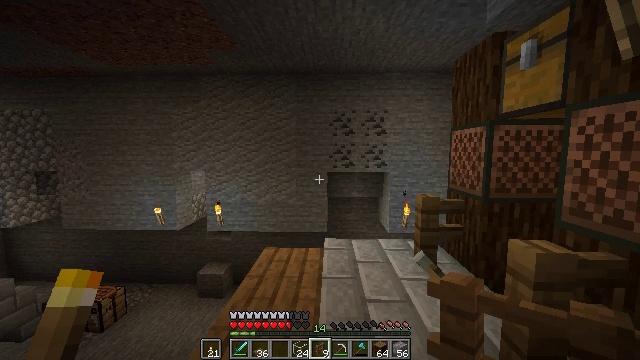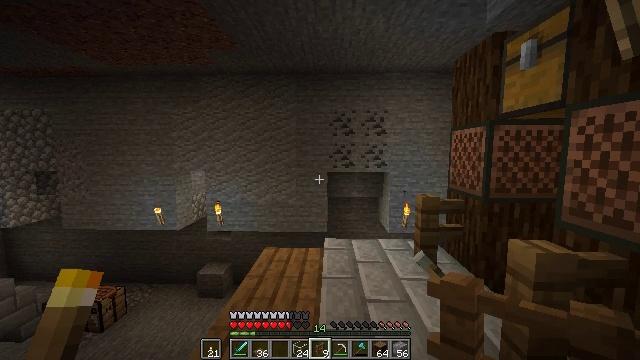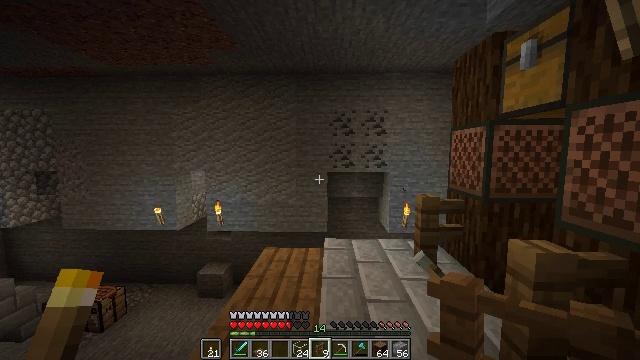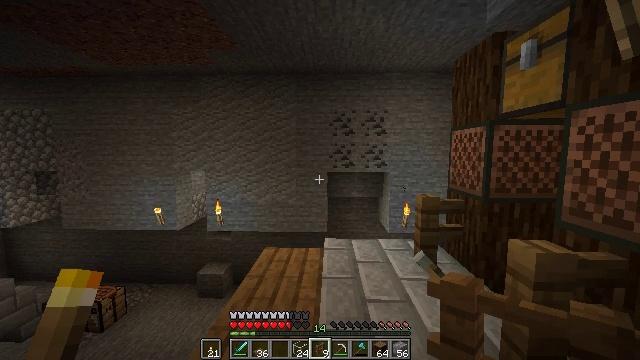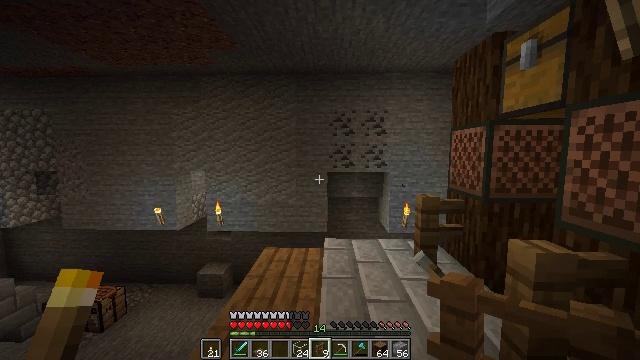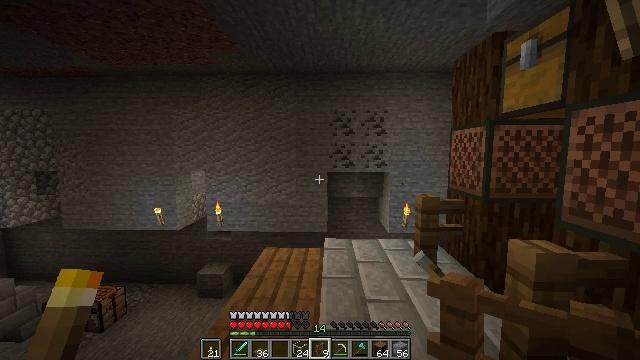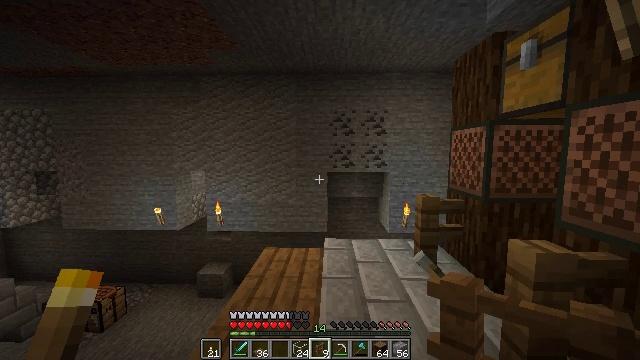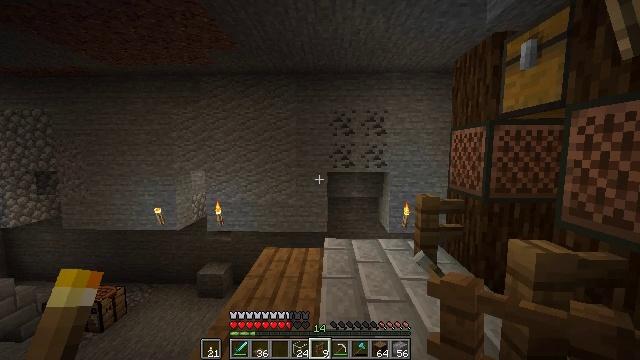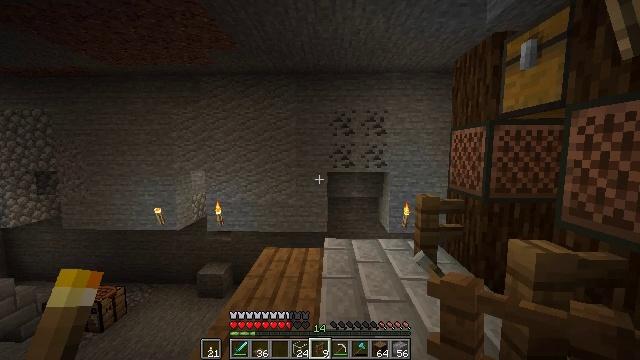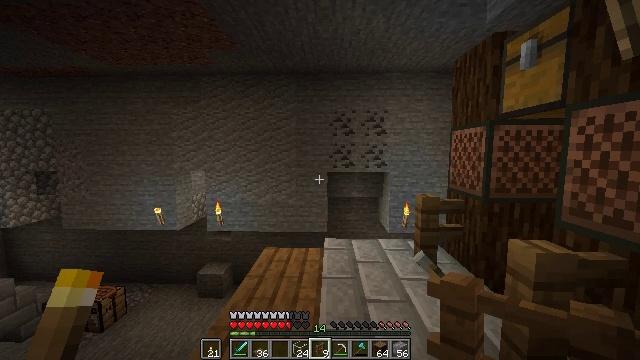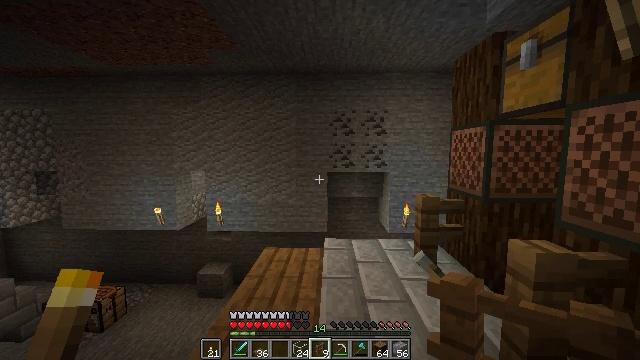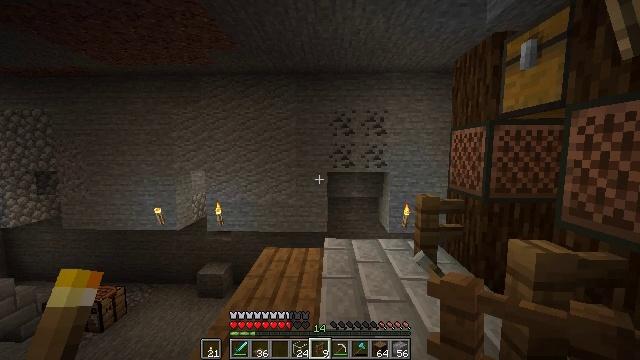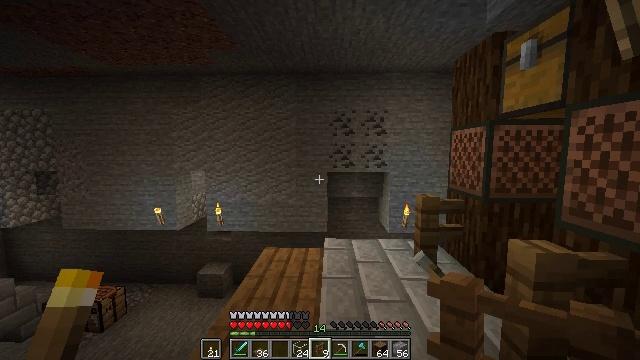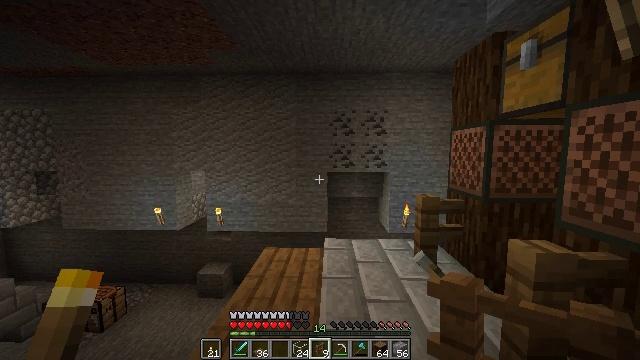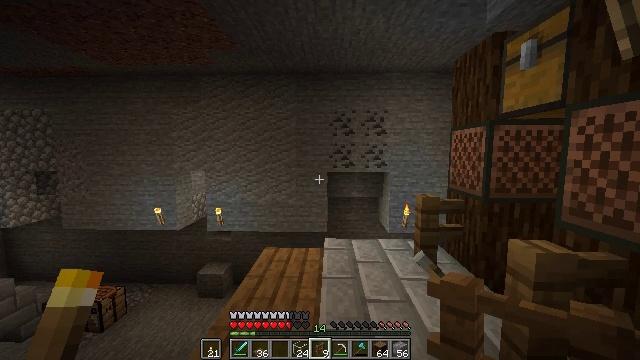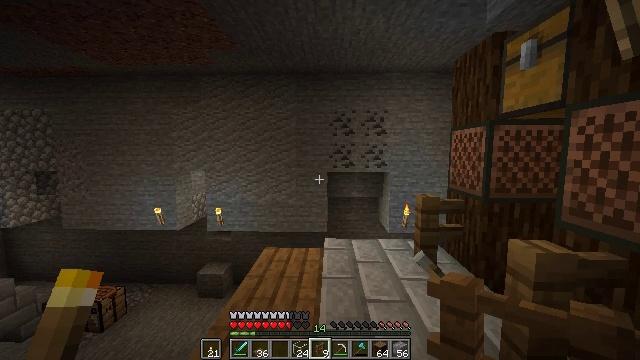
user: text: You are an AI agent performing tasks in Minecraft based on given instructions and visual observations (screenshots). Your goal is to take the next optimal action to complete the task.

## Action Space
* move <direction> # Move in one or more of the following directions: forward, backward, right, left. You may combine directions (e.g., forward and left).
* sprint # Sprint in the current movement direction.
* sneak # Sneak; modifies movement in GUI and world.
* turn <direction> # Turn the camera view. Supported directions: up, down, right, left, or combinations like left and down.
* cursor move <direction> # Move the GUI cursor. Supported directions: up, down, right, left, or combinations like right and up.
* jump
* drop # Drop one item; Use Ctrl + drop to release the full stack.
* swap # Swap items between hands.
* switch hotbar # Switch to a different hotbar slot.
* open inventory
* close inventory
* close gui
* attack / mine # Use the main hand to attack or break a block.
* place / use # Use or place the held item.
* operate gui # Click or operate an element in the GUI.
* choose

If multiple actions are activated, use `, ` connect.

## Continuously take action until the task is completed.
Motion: motion action
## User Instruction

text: Use spruce planks to craft spruce stairs.
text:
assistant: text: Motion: no_op
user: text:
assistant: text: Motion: no_op
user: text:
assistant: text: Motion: no_op
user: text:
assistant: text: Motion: no_op
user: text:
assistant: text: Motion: no_op
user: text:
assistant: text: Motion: no_op
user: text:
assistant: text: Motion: no_op
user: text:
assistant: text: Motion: no_op
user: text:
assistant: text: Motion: no_op
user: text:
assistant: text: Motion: no_op
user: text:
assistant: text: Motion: no_op
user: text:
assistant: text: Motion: no_op
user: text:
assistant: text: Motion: no_op
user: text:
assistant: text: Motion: no_op
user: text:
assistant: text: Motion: no_op
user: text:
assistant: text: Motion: no_op
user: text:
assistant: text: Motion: no_op
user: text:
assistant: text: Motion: no_op
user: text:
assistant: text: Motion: no_op
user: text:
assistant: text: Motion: no_op
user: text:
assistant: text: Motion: no_op
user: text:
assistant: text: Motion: no_op
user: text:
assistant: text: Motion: no_op
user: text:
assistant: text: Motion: no_op
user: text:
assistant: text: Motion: no_op
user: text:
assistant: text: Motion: no_op
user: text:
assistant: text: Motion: no_op
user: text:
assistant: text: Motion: no_op
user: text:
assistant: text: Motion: no_op
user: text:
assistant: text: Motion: no_op